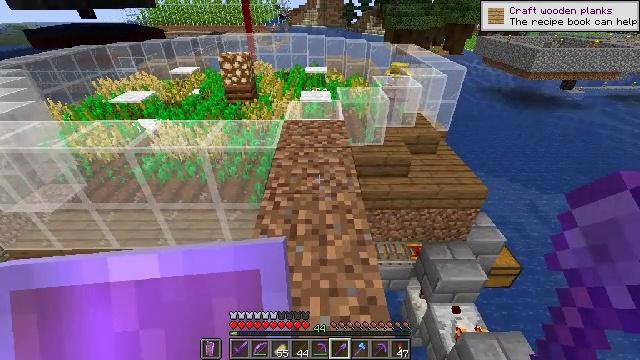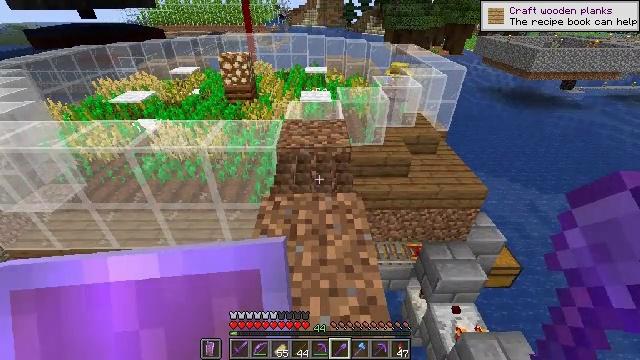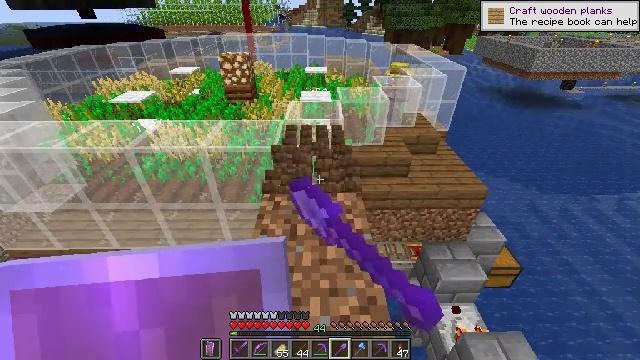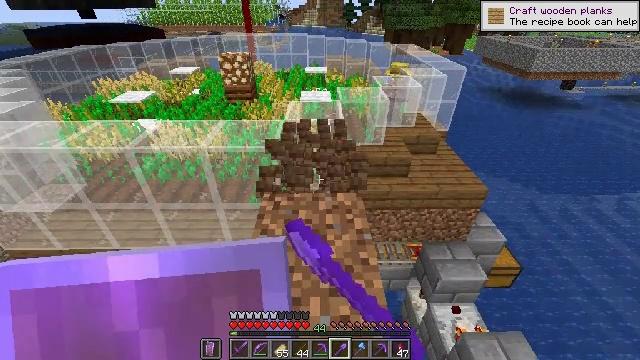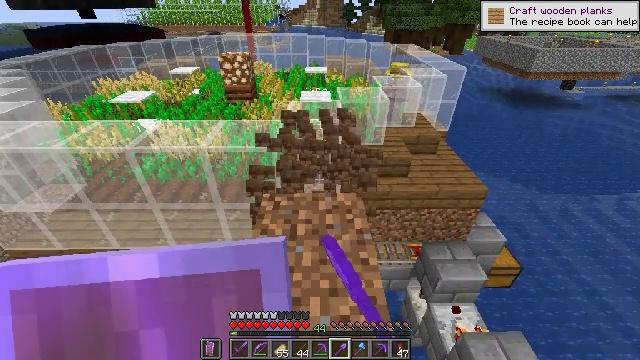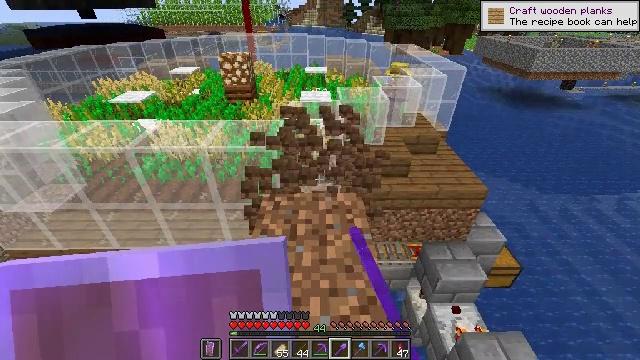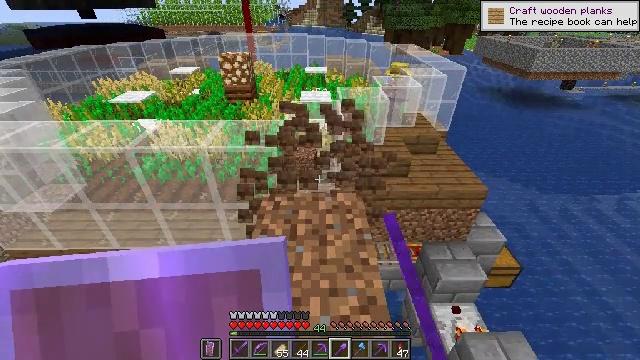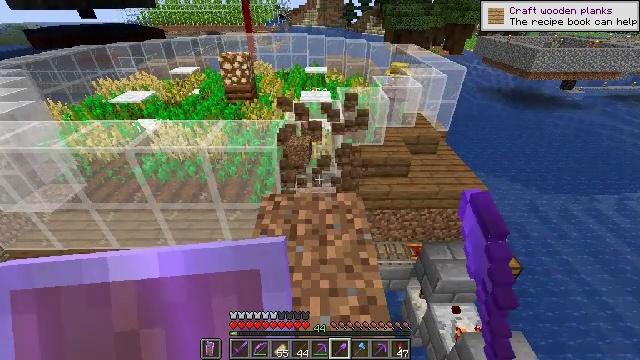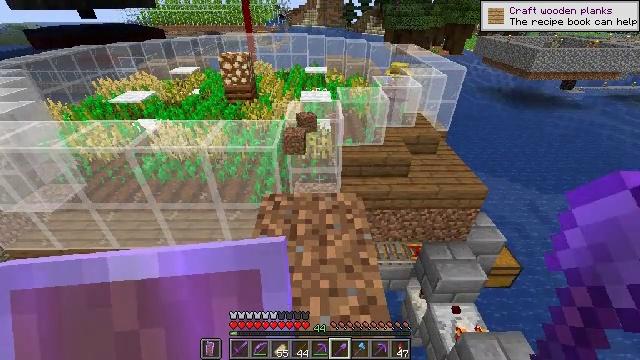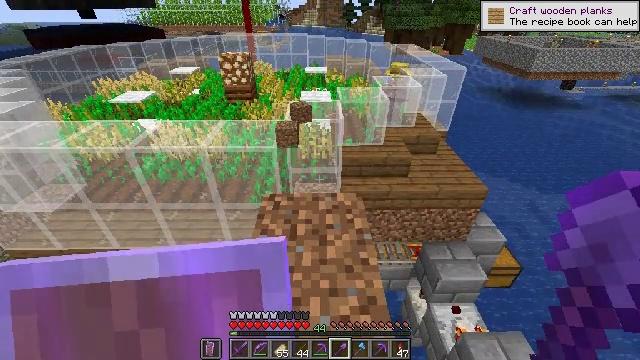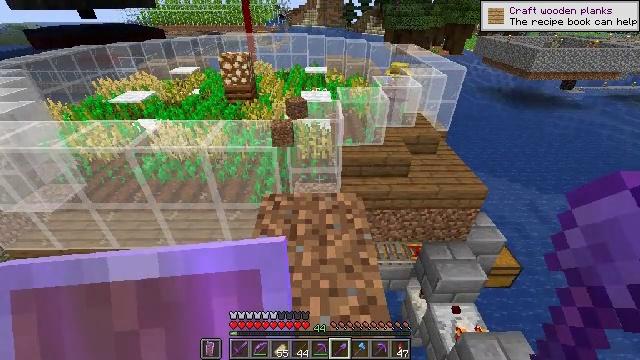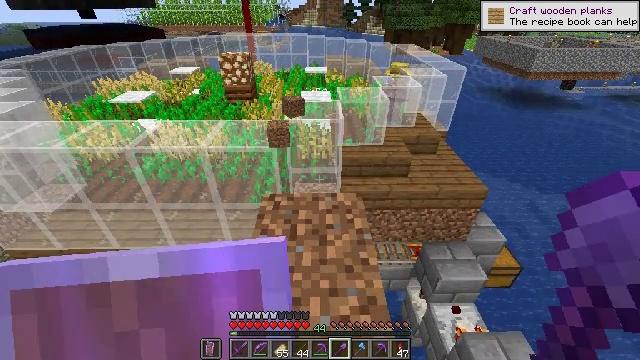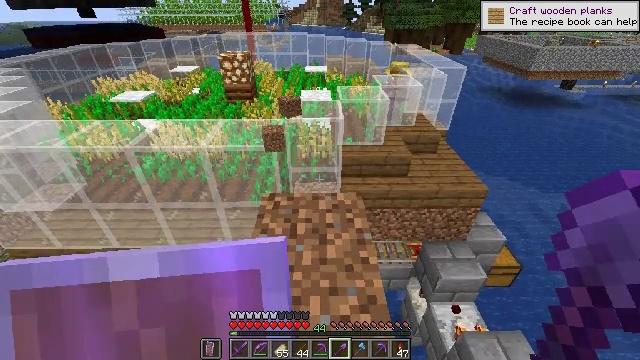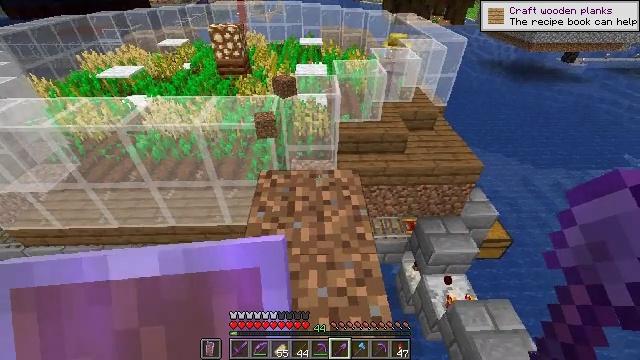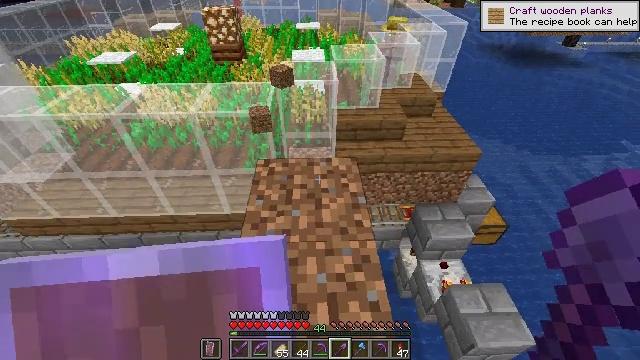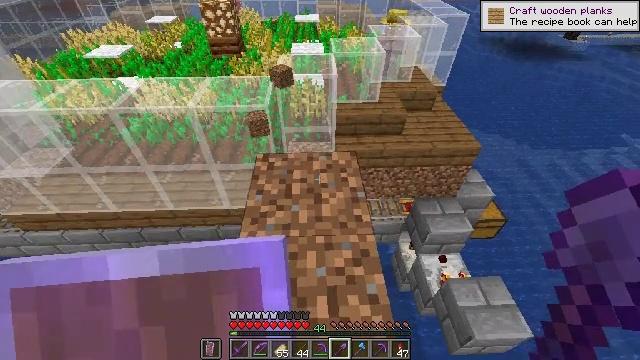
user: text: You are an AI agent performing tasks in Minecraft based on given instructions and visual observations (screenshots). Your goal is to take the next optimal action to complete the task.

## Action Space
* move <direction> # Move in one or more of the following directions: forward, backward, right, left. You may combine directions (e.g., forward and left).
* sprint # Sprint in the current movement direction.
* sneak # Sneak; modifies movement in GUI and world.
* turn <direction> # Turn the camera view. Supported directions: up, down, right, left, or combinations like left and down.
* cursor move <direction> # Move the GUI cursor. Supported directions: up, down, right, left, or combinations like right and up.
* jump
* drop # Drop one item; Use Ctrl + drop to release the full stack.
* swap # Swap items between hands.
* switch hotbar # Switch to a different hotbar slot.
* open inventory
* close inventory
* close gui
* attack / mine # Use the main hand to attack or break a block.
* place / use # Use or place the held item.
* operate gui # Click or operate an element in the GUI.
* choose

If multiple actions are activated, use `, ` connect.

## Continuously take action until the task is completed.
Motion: motion action
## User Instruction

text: Mine dirt from the ground.
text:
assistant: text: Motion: attack / mine
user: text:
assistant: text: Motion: attack / mine
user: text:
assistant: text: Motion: attack / mine
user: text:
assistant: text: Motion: attack / mine
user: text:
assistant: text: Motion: attack / mine
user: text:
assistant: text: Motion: no_op
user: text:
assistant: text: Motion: no_op
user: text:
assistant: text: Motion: no_op
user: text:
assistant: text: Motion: no_op
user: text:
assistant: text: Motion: no_op
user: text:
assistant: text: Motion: no_op
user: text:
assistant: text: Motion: no_op
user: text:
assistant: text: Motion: turn down
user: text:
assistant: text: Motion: turn down
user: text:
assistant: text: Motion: turn down
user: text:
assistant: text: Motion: no_op
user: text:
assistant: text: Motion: no_op
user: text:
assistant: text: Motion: no_op
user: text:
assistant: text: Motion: move back
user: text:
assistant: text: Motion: move back
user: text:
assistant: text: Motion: move back, attack / mine
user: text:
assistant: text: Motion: move back, attack / mine
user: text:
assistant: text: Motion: move back, attack / mine
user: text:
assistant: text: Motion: move back, attack / mine
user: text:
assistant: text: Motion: move back, attack / mine
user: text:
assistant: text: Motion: move back, attack / mine
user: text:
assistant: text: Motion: move back, attack / mine
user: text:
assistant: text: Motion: move back, attack / mine
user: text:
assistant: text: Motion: move back, attack / mine
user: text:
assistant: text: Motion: move back, attack / mine